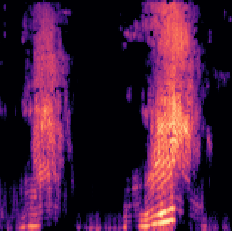
Sound class: Chainsaw